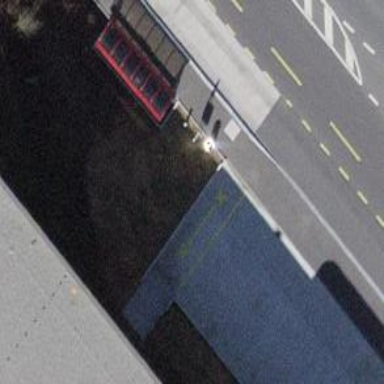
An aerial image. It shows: Platform for public transport with shelter.